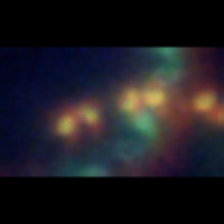
Taxon: Diatom_aggregate
Group: Diatoms